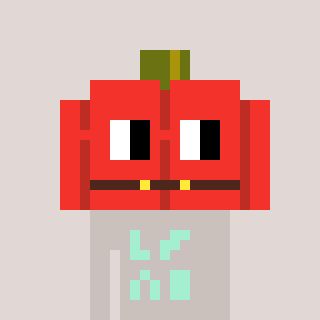
a pixel art character with square red glasses, a pumpkin-shaped head and a foggrey-colored body on a warm background